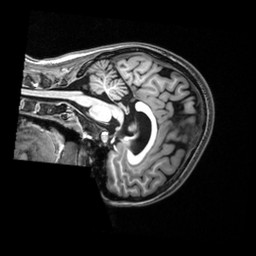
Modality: T1w
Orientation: sagittal
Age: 20
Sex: female
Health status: healthy
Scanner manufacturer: siemens
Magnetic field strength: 3 T
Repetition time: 2.53 s
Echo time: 0.00339 s